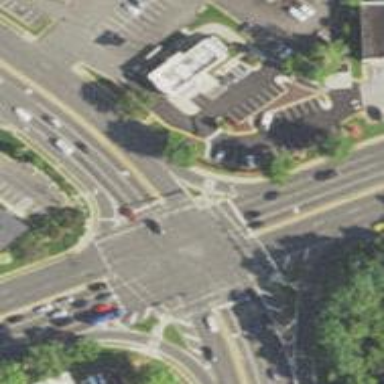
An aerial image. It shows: Marked road crossing.